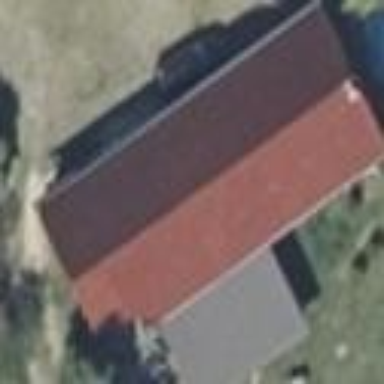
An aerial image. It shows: Building with gabled roof oriented along its structure.